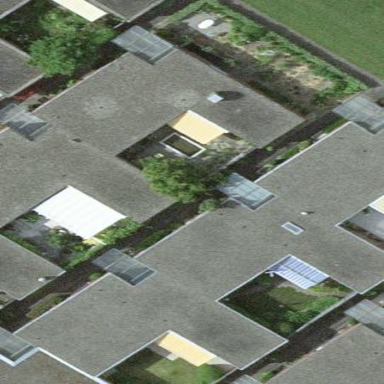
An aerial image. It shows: Terrace building.